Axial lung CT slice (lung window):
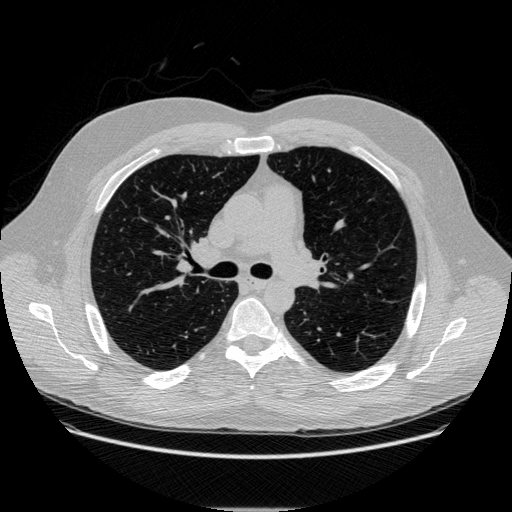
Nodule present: no